Interaction volume radius: 5 \u00c5
Interaction volume height: 20 \u00c5
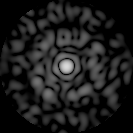
Disorder parameter: 0.8489